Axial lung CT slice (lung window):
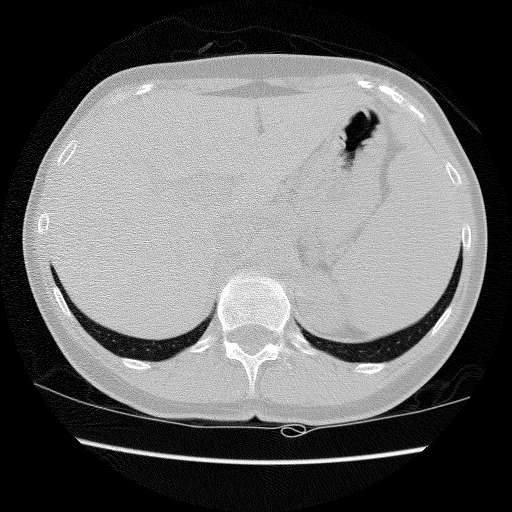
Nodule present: no